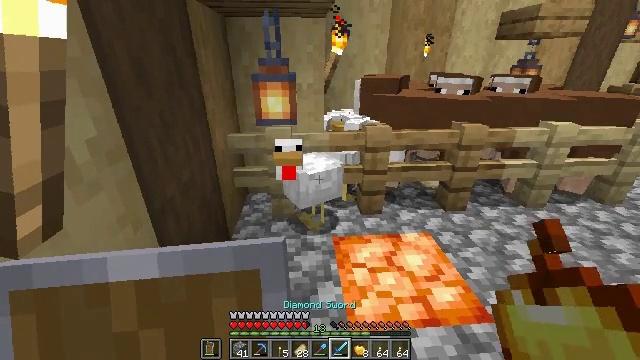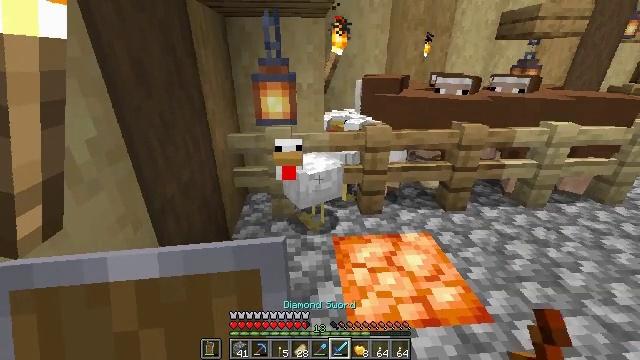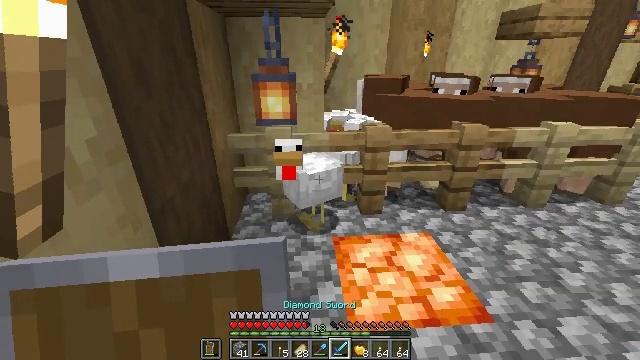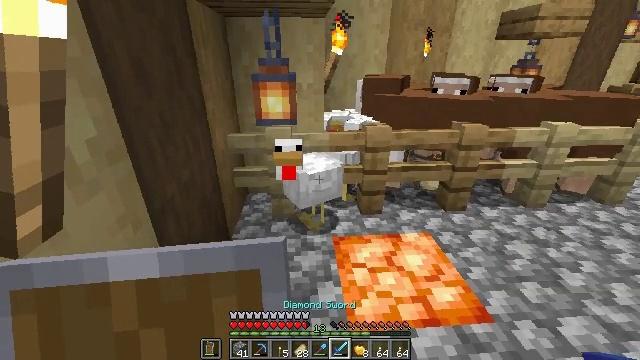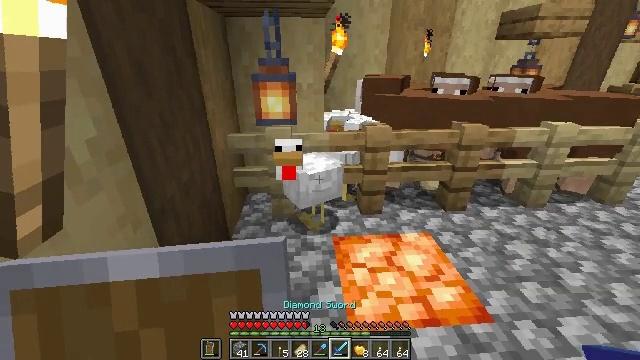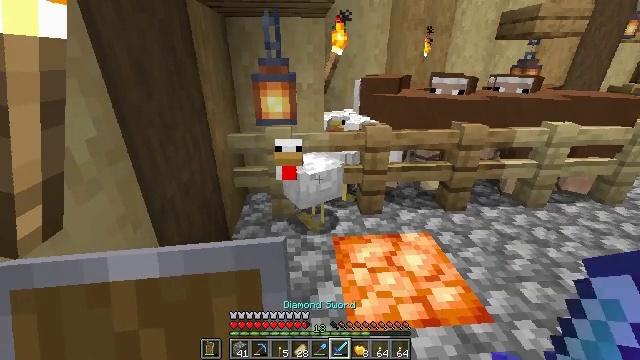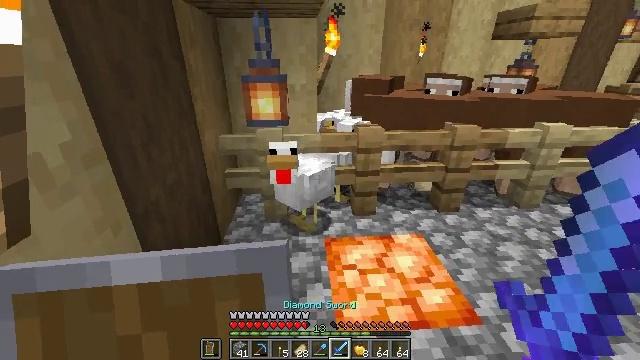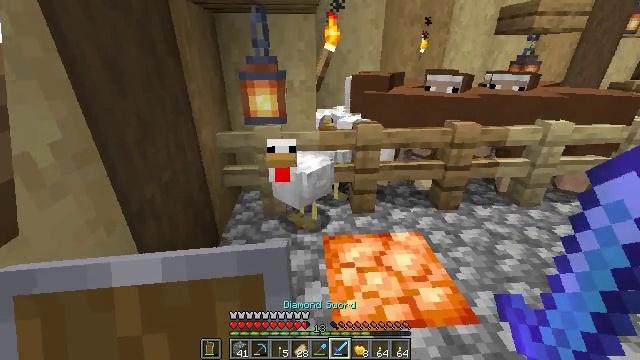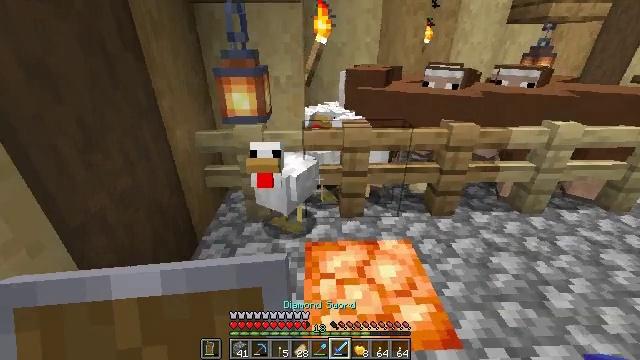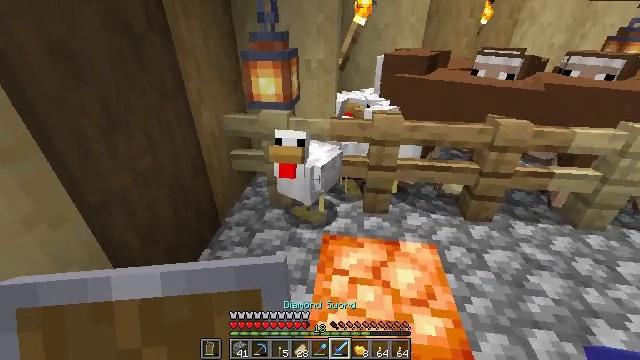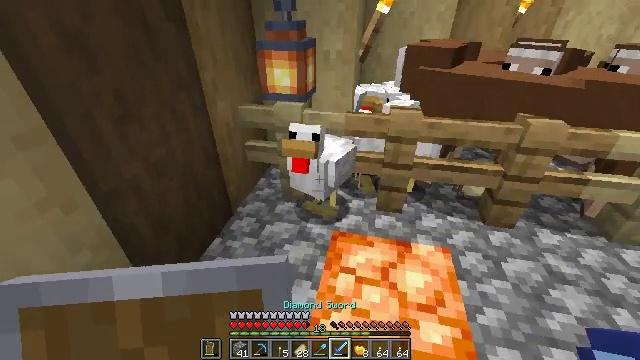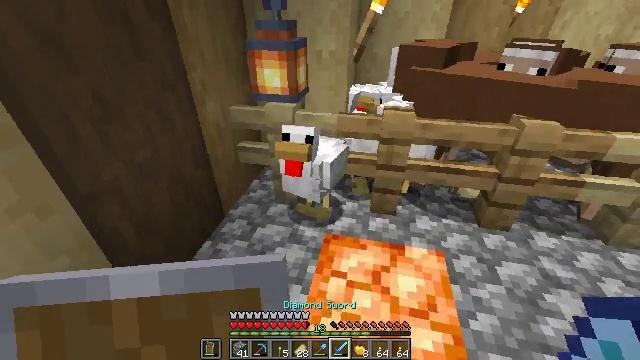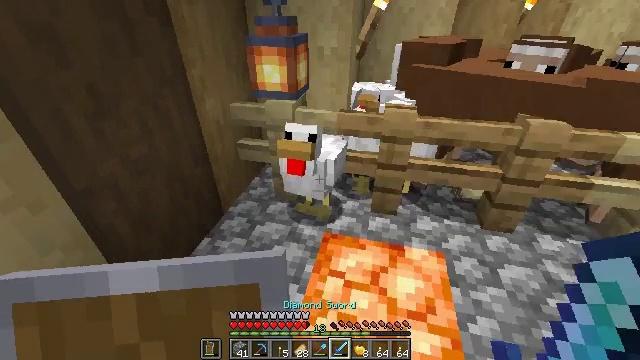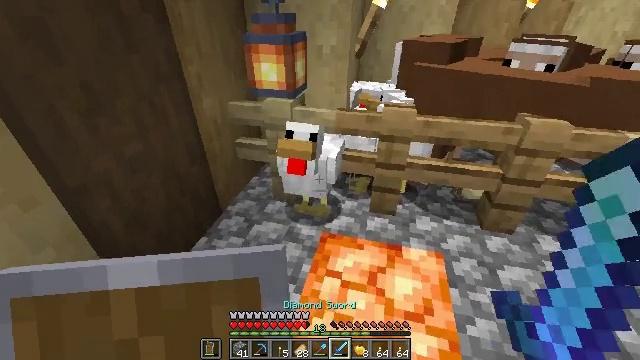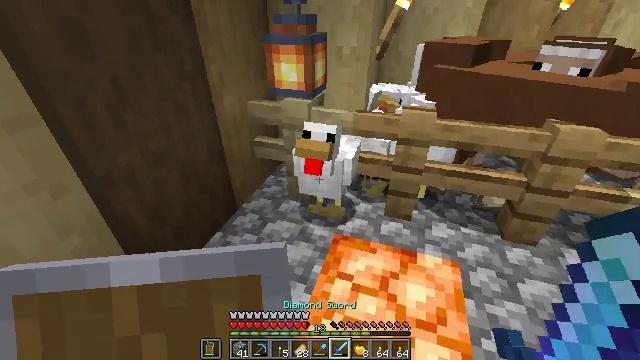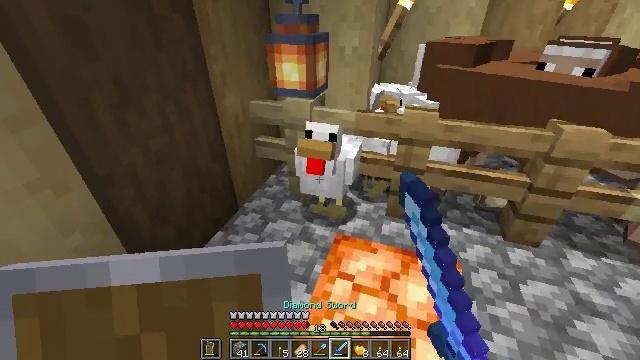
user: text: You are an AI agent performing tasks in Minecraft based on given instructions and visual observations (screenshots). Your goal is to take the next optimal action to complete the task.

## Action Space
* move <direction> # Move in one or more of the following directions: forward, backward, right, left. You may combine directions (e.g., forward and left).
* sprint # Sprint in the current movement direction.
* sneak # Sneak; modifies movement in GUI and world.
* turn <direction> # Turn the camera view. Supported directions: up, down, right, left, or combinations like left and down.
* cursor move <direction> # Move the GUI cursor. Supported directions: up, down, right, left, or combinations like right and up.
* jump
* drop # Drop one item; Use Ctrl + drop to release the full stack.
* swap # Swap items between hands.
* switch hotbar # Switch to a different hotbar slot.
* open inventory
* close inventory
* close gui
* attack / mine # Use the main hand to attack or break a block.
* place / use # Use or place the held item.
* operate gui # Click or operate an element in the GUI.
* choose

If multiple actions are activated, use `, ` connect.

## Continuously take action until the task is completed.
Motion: motion action
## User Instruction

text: Kill the chicken.
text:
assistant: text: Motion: no_op
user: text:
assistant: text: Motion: no_op
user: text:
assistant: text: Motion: no_op
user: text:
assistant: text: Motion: no_op
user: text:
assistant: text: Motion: no_op
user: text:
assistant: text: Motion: move right
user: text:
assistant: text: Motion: move forward and move right
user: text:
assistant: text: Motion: move forward and move right, turn left and down
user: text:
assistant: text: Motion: move forward and move right, turn left and down
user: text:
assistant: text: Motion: turn left and down
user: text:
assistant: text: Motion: no_op
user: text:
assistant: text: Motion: turn left
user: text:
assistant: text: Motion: no_op
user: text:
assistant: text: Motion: turn left, attack / mine
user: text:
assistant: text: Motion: attack / mine
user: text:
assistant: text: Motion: no_op
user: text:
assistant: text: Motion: no_op
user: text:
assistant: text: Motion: no_op
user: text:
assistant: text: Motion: no_op